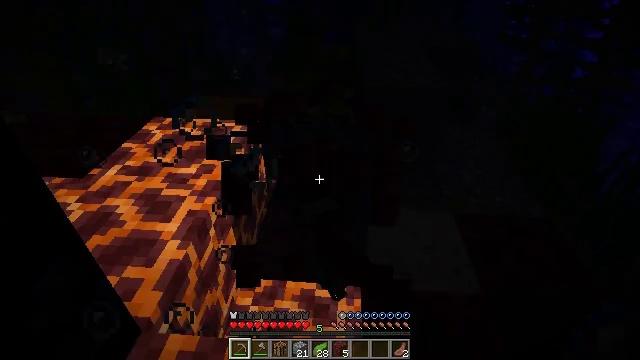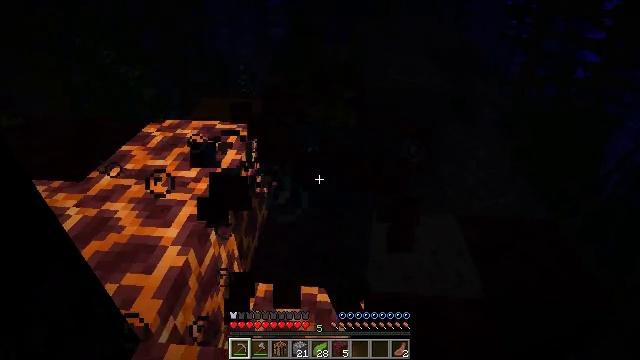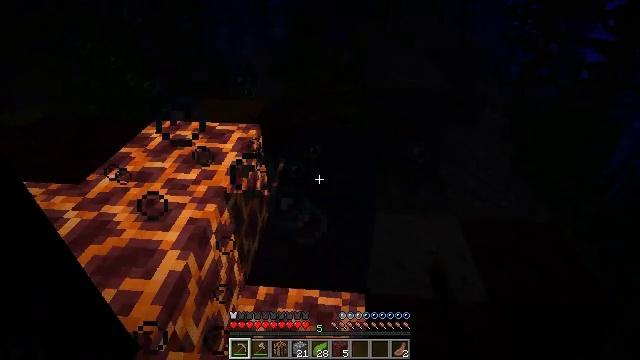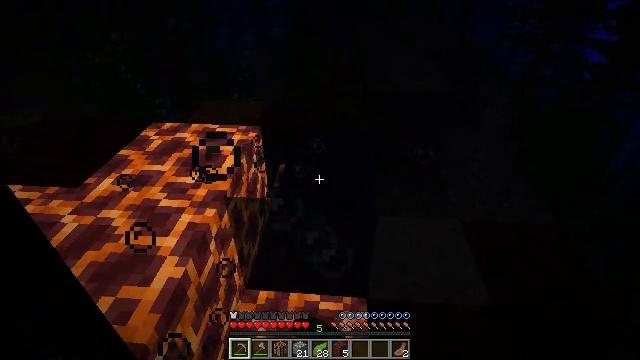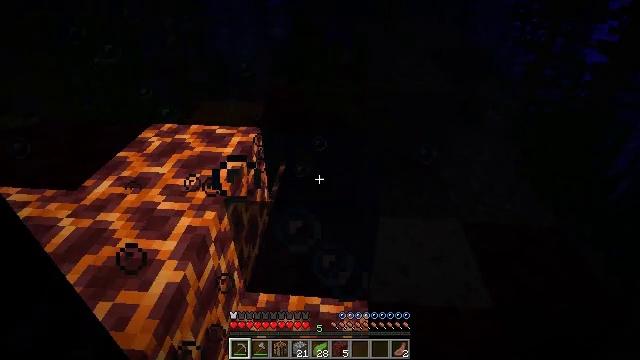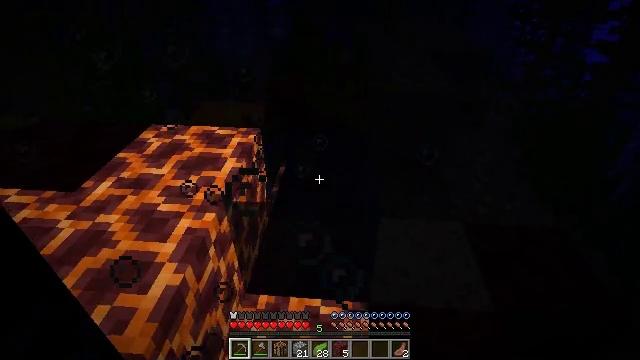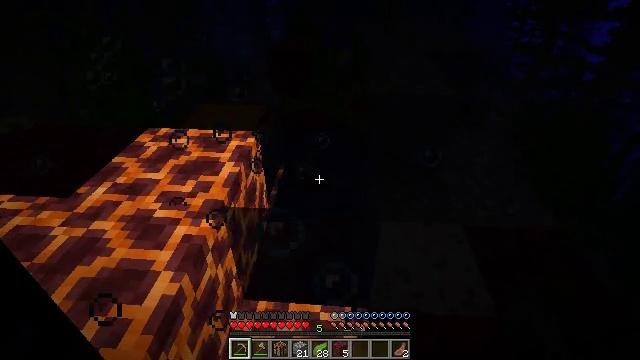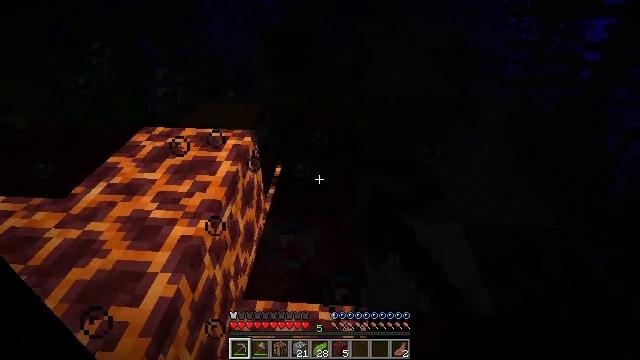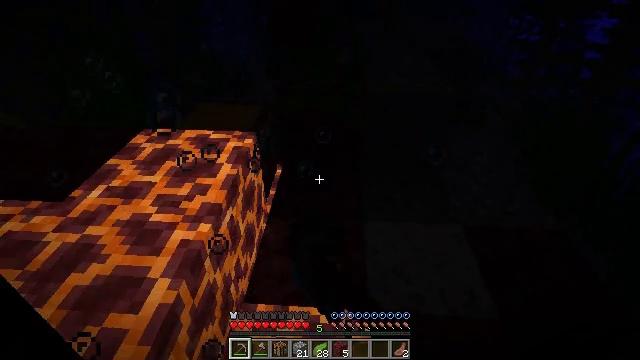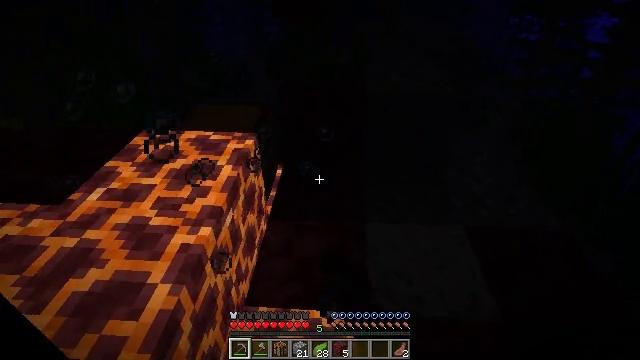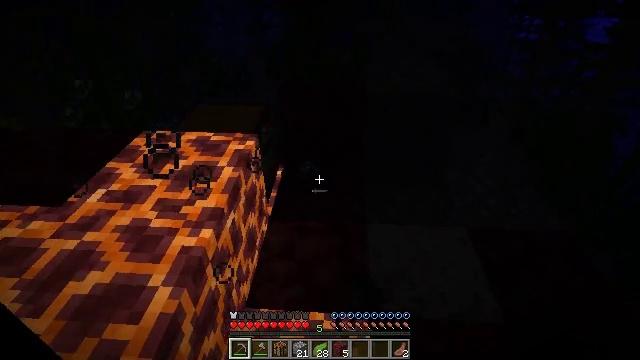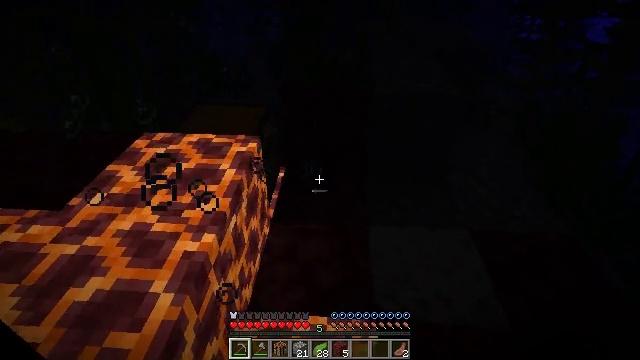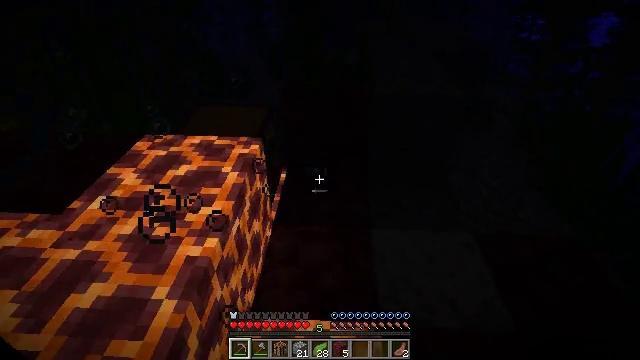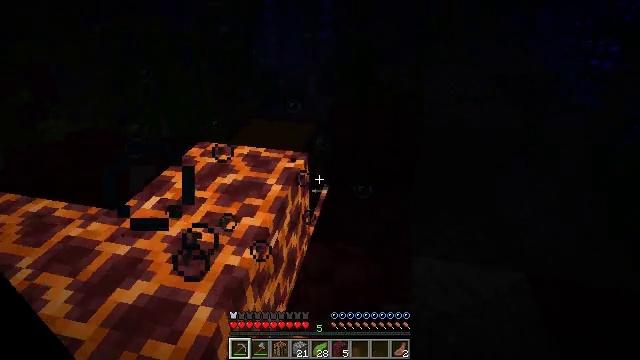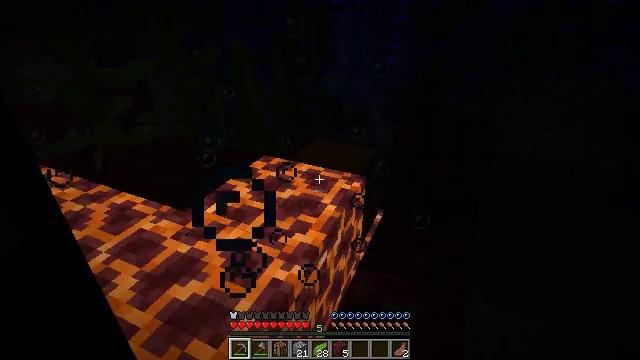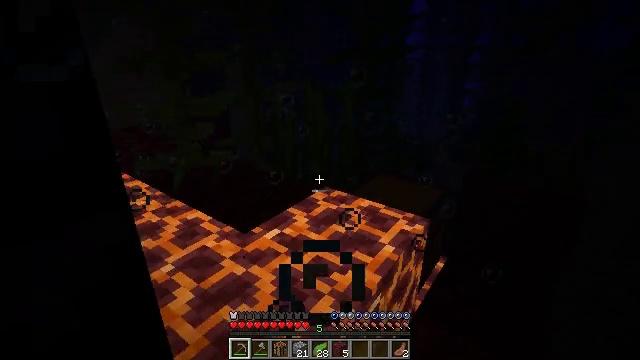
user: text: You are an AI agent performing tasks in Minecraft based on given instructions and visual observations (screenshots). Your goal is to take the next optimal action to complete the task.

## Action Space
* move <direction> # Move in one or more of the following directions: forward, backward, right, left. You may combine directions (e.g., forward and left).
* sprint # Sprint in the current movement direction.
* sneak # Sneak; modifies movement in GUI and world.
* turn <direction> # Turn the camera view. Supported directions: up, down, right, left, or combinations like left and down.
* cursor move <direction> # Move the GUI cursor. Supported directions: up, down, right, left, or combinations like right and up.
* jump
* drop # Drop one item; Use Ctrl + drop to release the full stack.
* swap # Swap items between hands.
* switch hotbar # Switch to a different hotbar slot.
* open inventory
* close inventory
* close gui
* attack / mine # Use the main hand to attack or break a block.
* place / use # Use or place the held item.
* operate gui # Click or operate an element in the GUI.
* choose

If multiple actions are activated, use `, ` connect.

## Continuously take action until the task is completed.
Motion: motion action
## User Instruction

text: Harvest kelp plant in the water.
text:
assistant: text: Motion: move forward, sneak, attack / mine
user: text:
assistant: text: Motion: move forward, sneak, attack / mine
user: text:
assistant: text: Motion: move forward, sneak, attack / mine
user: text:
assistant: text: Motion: move forward, sneak, attack / mine
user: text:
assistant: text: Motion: move forward, sneak, attack / mine
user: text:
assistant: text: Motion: move forward, sneak, attack / mine
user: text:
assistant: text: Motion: move forward and move left, sneak, attack / mine
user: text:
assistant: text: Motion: move forward and move left, sneak, attack / mine
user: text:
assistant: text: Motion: move forward and move left, sneak, attack / mine
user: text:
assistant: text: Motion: move forward and move left, sneak
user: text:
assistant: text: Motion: move forward and move left, sneak
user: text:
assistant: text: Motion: move forward and move left, sneak
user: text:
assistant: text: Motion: move forward, sneak, turn left and up
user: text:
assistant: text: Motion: move forward, sneak, turn left and up
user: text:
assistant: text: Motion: move forward, sneak, turn left and up
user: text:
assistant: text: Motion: move forward, sneak, turn left and up
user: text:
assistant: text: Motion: move forward, sneak, turn left and up
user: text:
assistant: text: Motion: move forward, sneak
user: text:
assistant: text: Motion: move forward, sneak
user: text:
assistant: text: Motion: move forward, sneak
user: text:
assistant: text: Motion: move forward, sneak
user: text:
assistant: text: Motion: move forward and move right, sneak
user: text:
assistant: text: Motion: move forward and move right, sneak
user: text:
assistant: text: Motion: move forward and move right, sneak
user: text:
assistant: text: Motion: move forward and move right, sneak
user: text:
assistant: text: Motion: move forward and move right, sneak
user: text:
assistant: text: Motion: move forward and move right, sneak
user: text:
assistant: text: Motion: move forward and move right, sneak
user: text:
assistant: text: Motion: move forward, sneak
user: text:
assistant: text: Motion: move forward, sneak, turn down